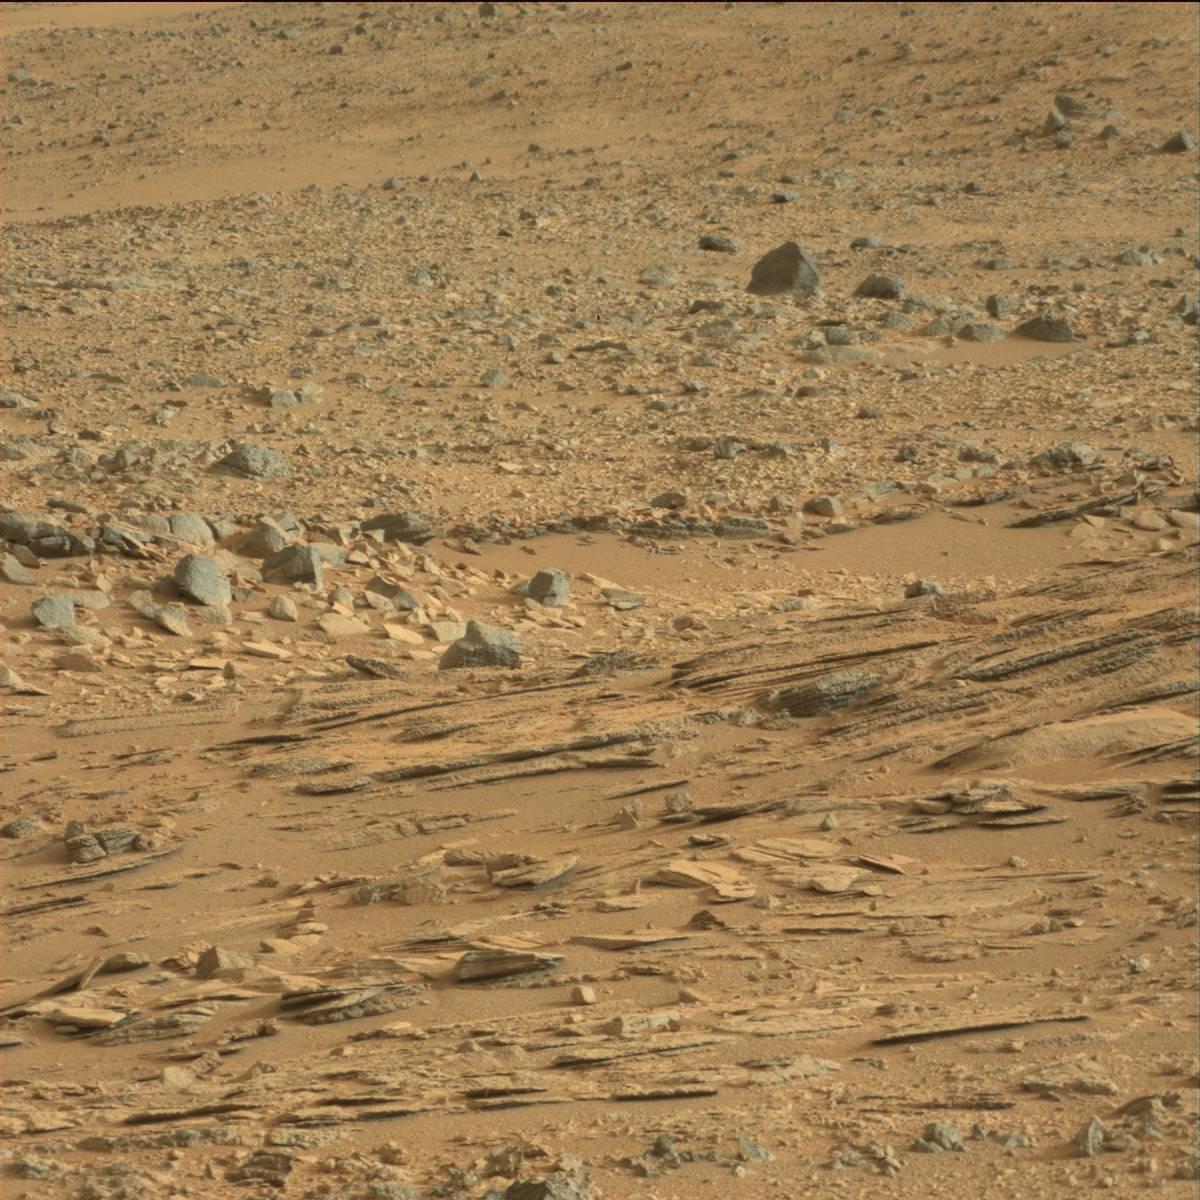
Terrain classes present: Bedrock, Sand / Soil